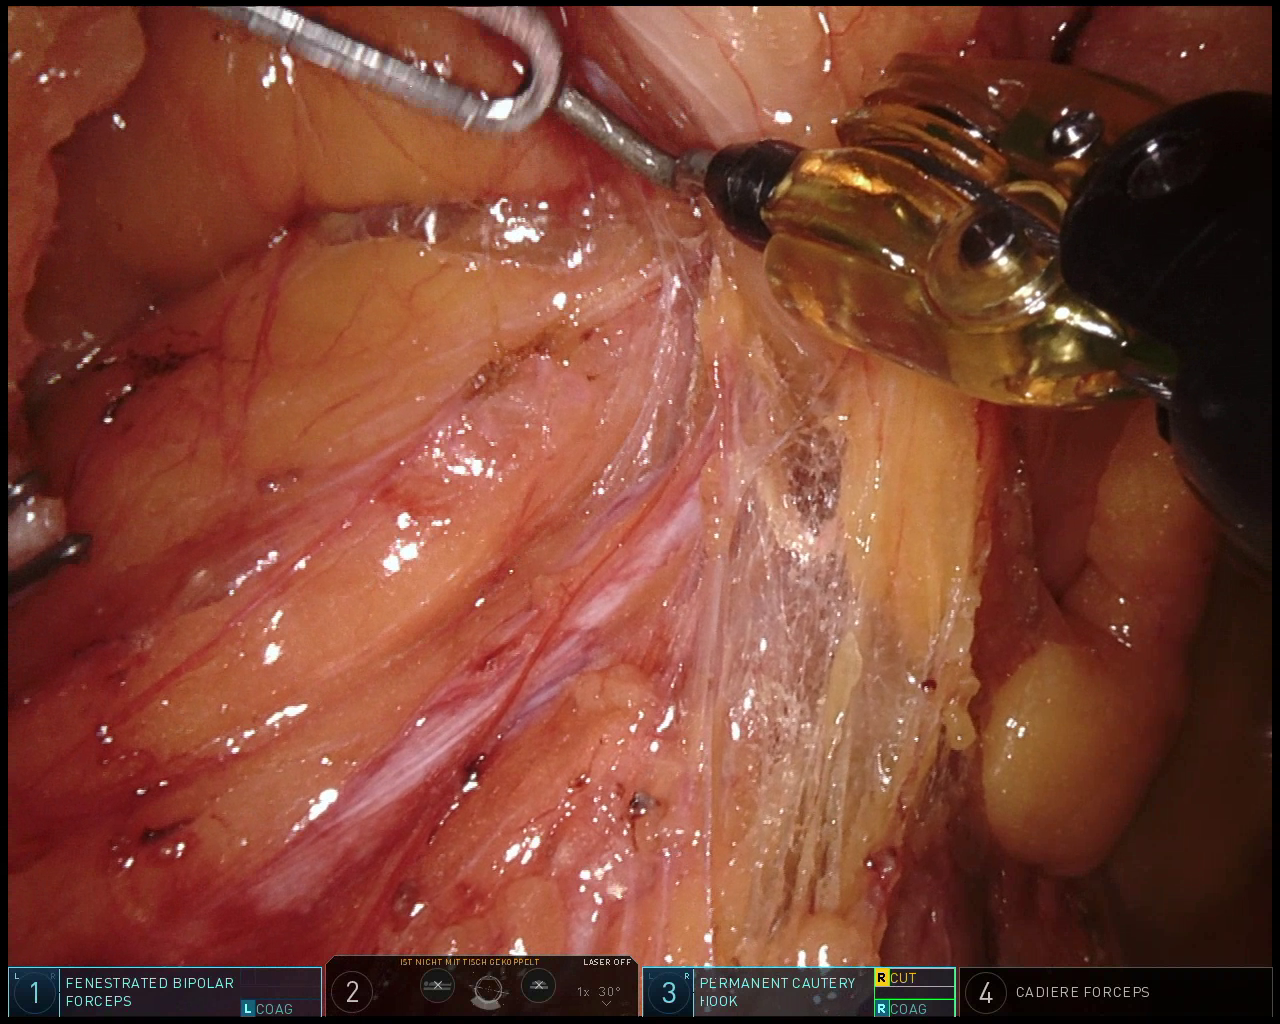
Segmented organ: ureter
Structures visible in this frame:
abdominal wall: no
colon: no
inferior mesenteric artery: no
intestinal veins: no
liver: no
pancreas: no
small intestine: no
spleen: no
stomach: no
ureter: yes
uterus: no
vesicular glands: no